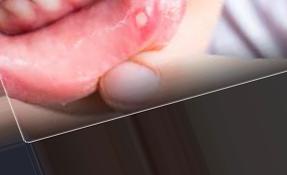
Condition: Mouth Ulcer